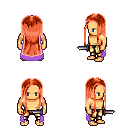
a pixel art fantasy rpg character, male body template, human, tanned skin, lavender cape, gold greaves, red extra-long hairstyle, dagger, four views (front, back, left, right), 2x2 character sprite sheet, small pixel art, hard edges, no anti-aliasing